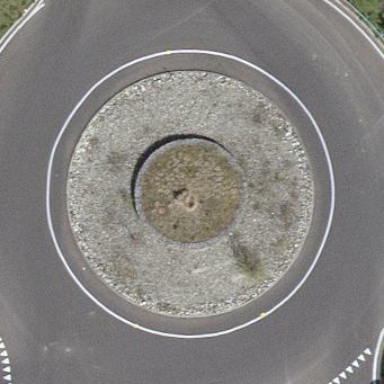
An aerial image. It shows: Roundabout on primary highway.